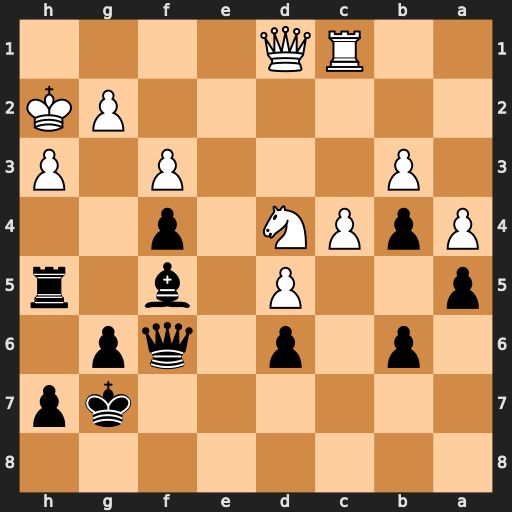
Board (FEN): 8/6kp/1p1p1qp1/p2P1b1r/PpPN1p2/1P3P1P/6PK/2RQ4
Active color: b
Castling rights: -
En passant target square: -
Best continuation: Bxh3 gxh3 Qh4 Kg1 Qxh3 Kf2 Qh2+